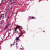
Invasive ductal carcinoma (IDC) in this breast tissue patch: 0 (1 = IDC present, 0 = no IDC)